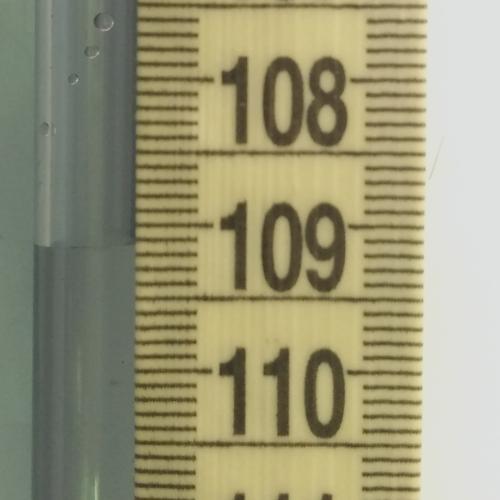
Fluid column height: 109.1 cm